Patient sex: M
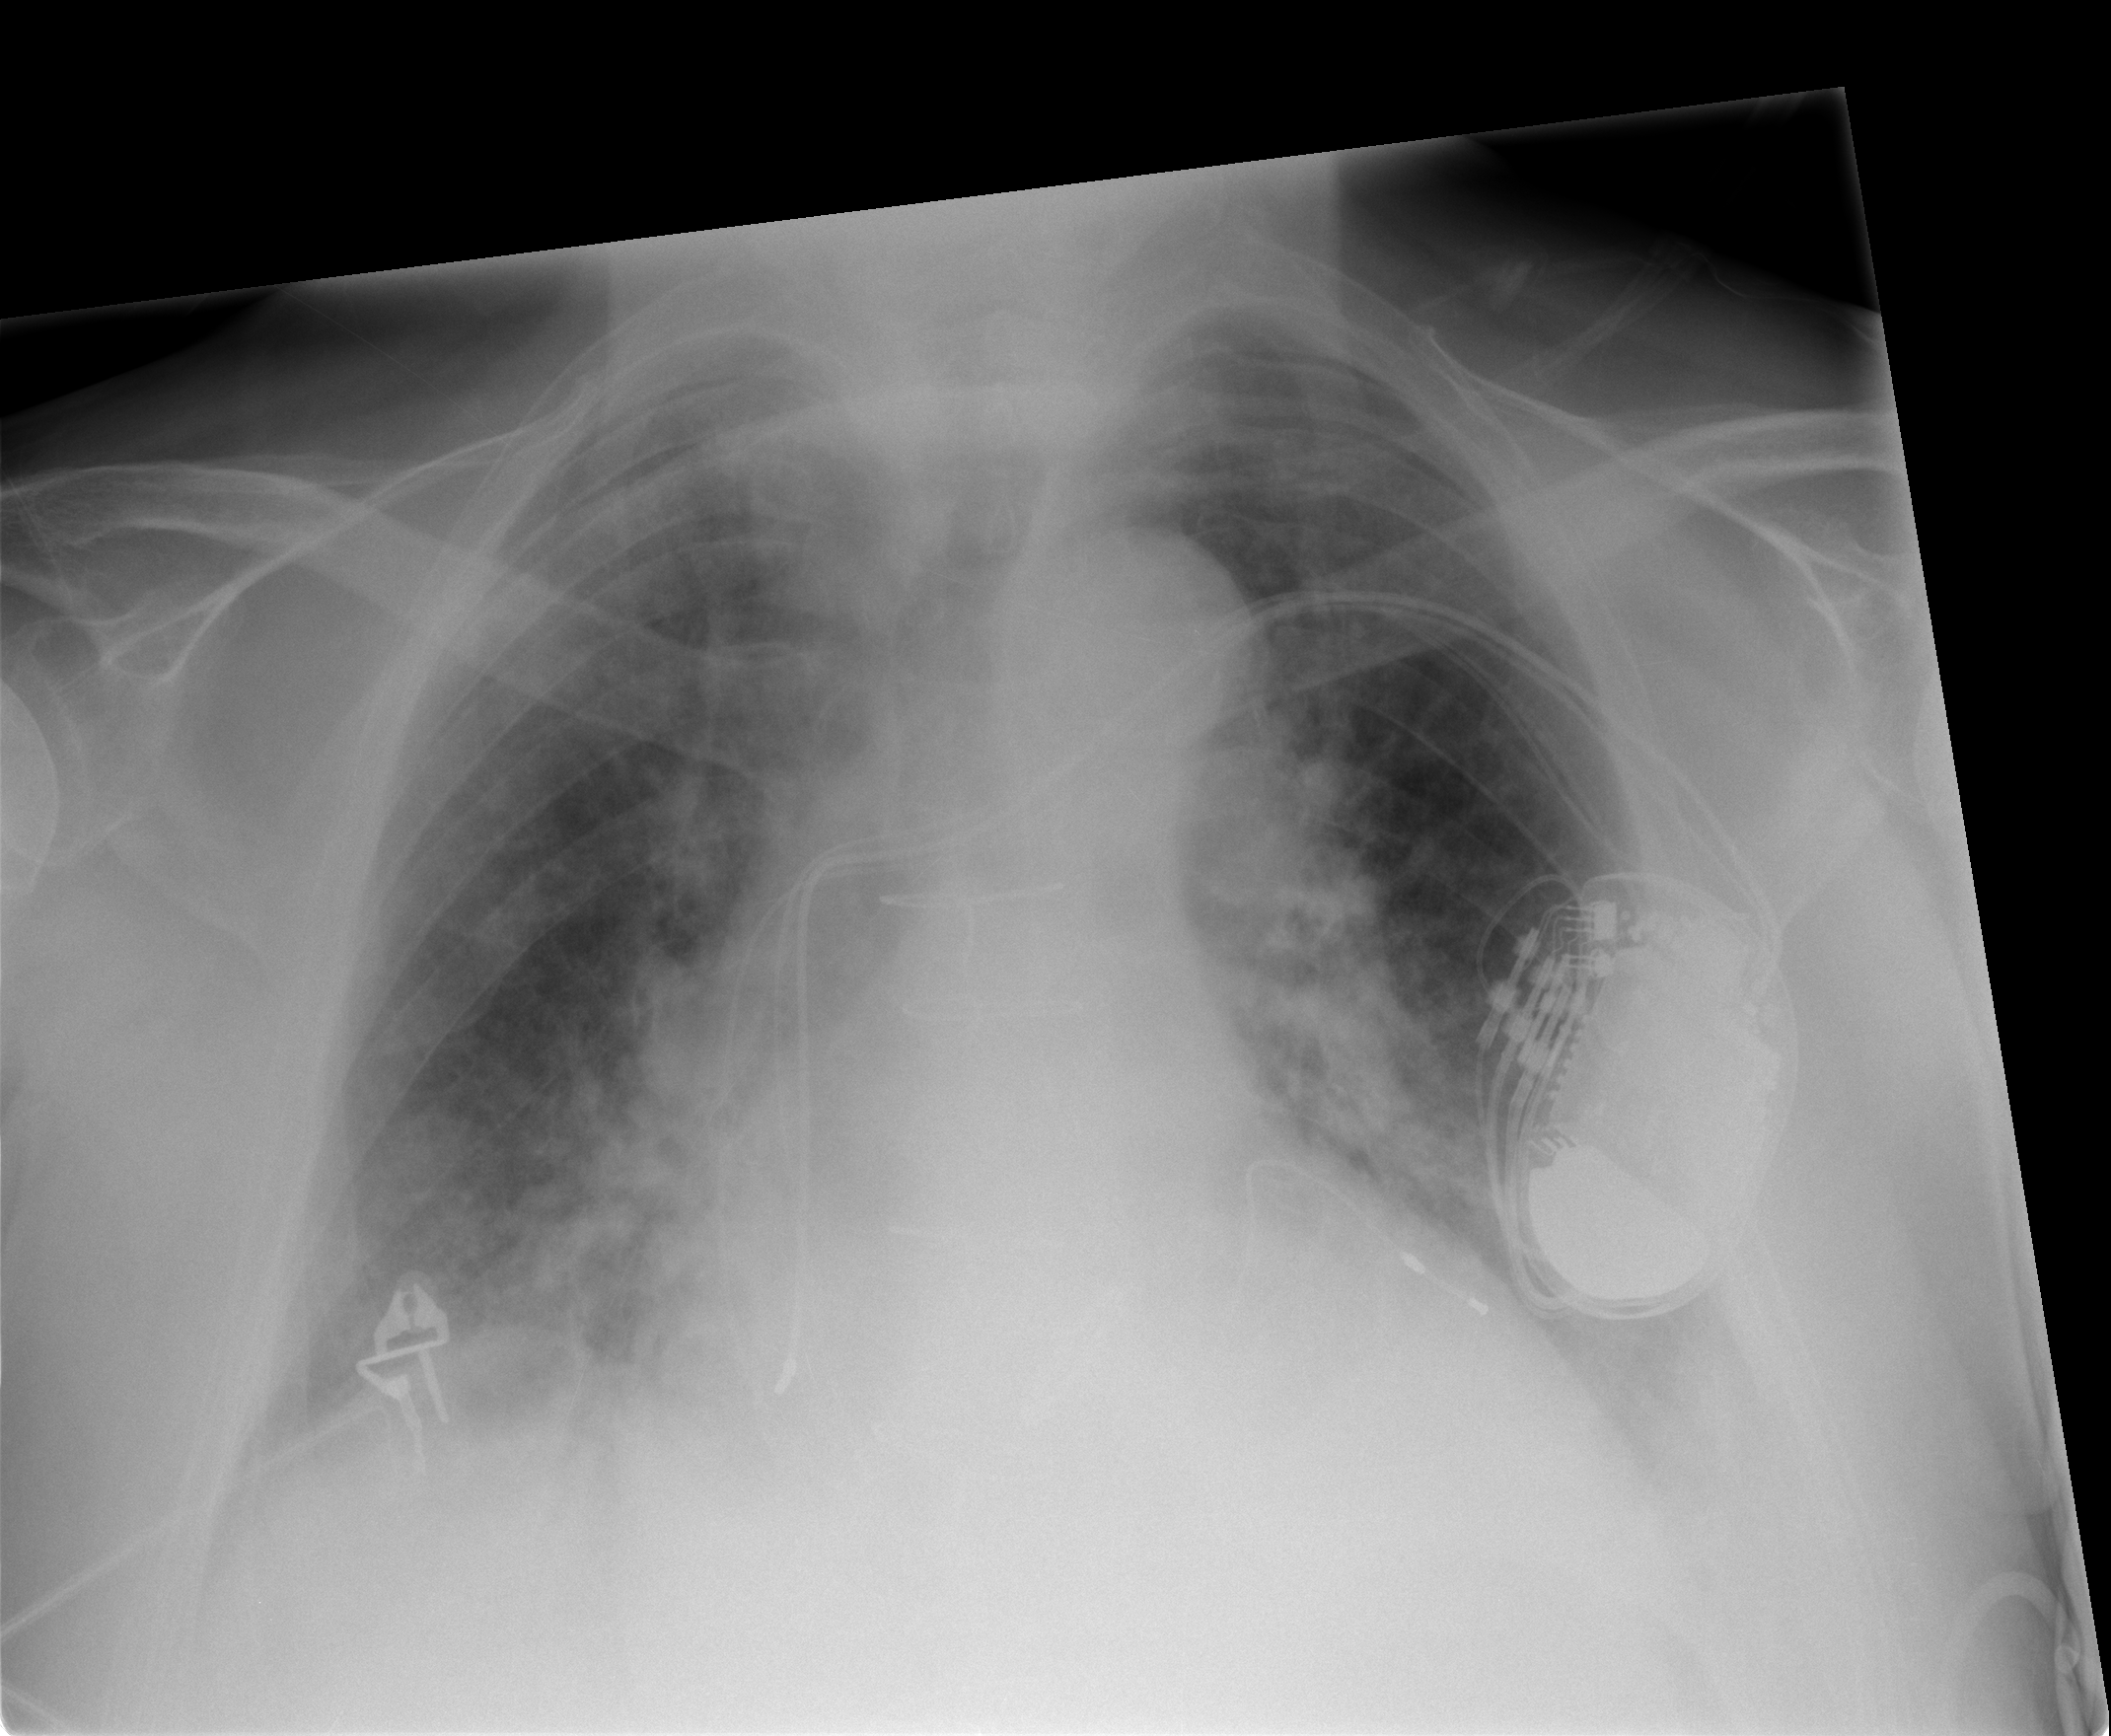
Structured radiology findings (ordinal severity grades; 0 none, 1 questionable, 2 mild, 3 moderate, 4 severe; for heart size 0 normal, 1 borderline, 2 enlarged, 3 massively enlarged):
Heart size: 2
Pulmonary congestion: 3
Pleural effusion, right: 2
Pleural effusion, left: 2
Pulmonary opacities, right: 2
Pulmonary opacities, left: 2
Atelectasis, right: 2
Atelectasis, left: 2